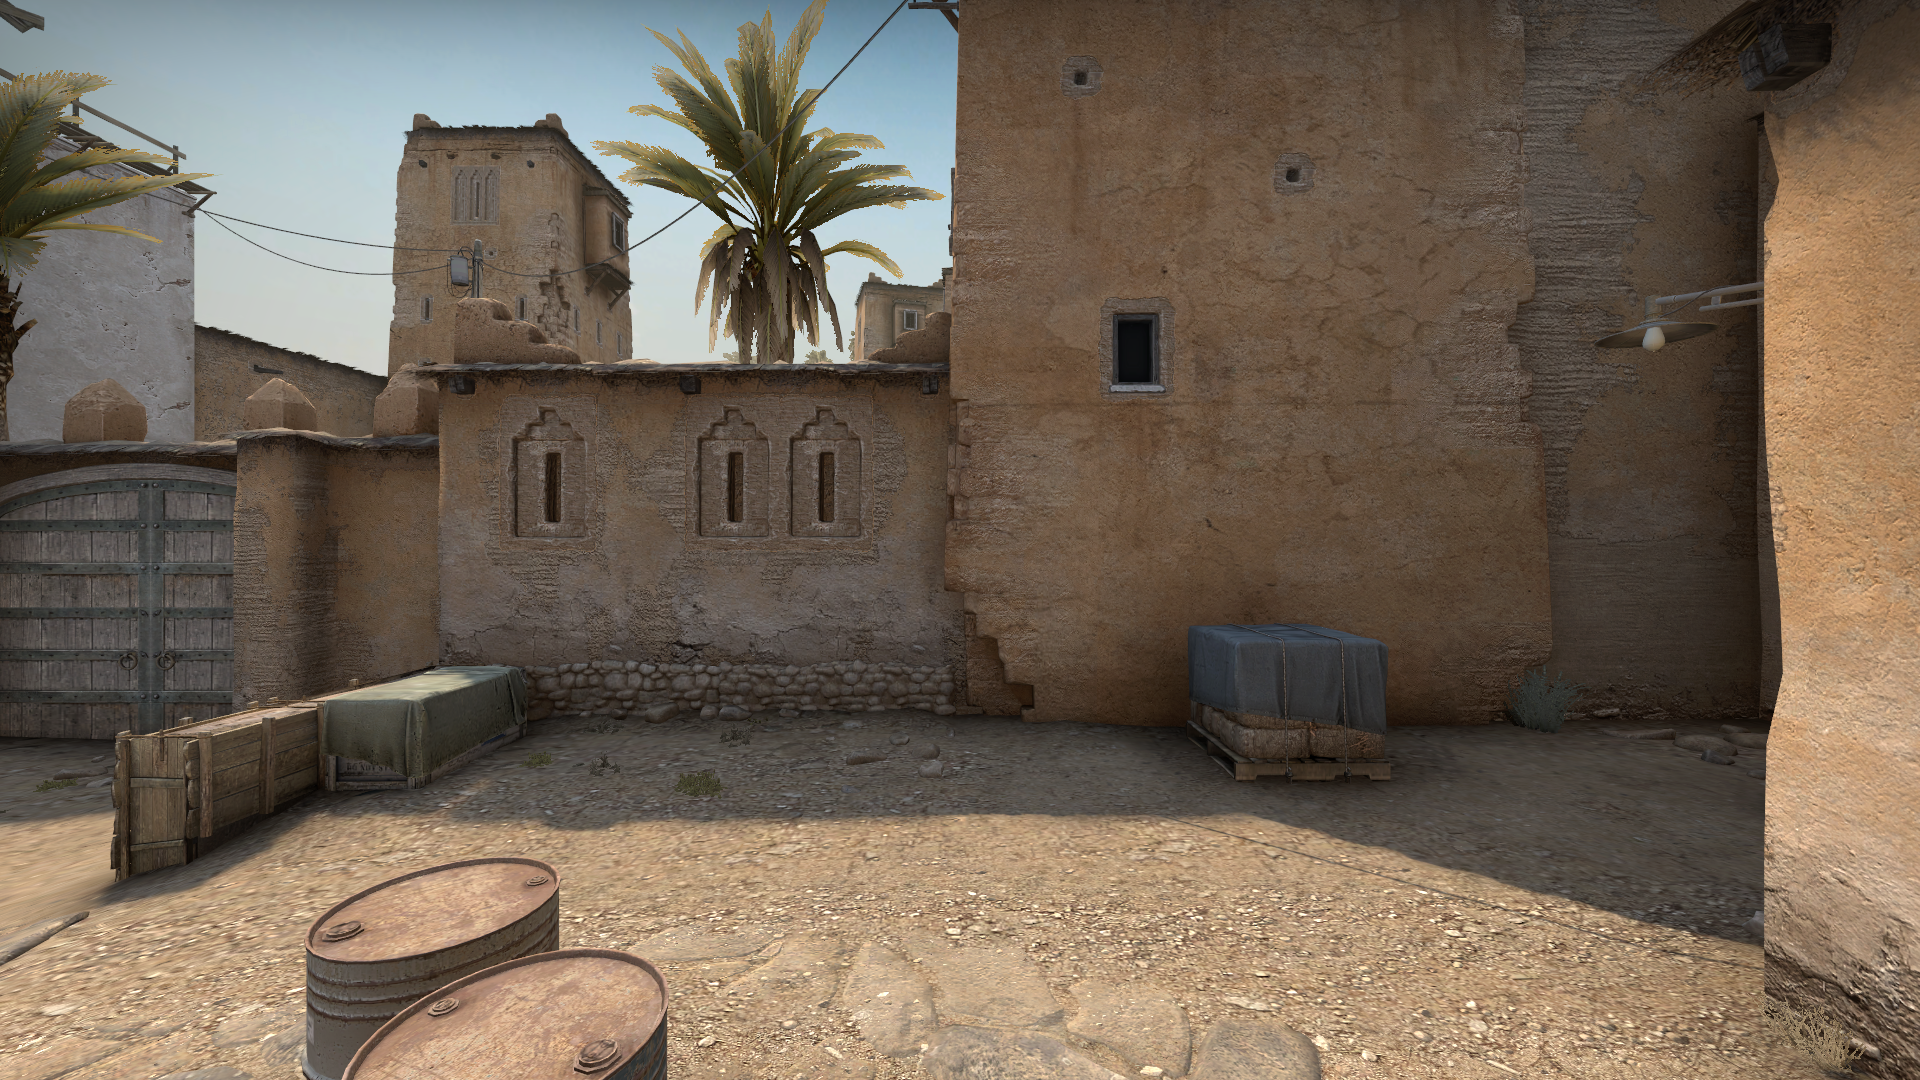
Map: de_dust2